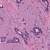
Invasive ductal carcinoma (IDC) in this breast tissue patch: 1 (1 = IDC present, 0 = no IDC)